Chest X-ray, AP view. Patient: 51 years old, sex M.
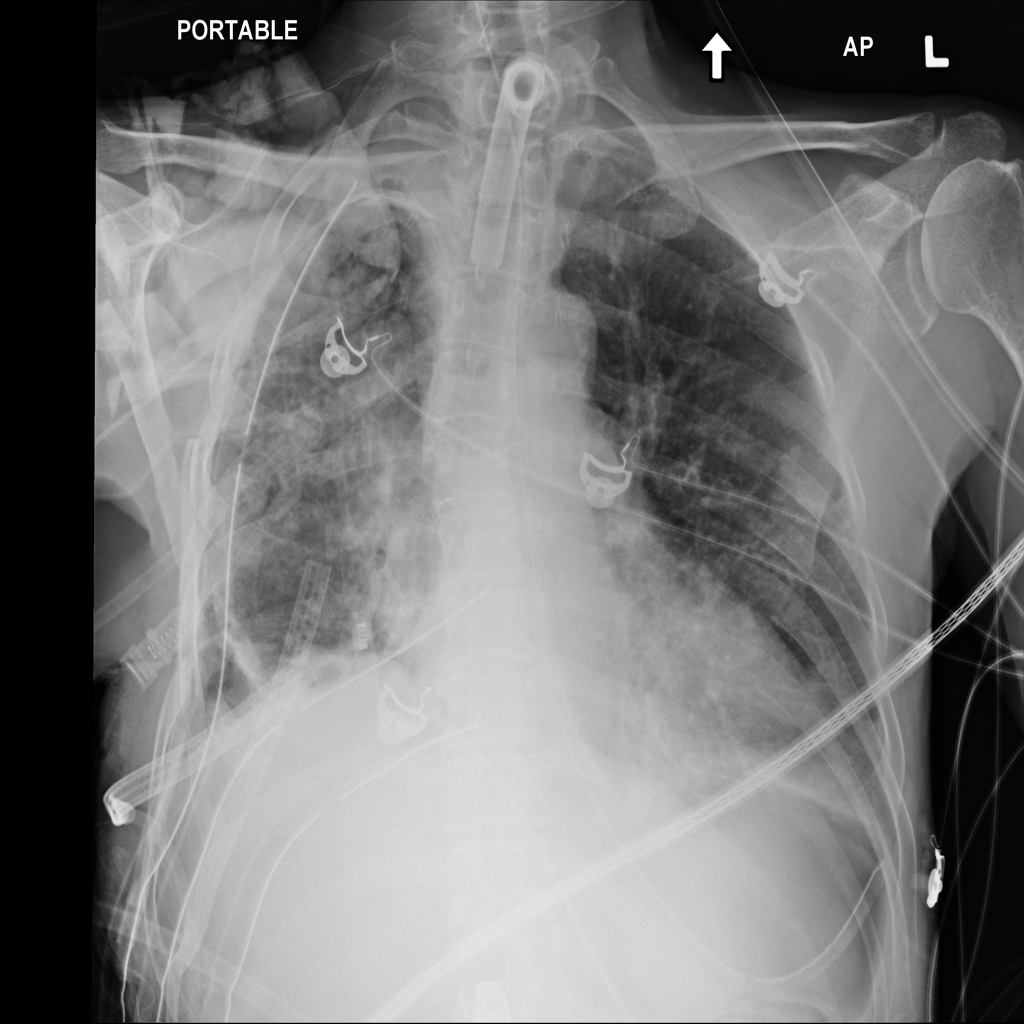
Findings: Infiltration, Pneumothorax